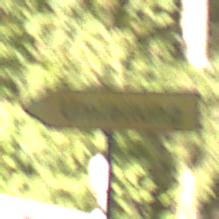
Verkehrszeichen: UmleitungswegweiserLinksweisend
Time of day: MorningAfternoon
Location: Outdoor (Nature)
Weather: Clear
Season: NotSpecified
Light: Natural